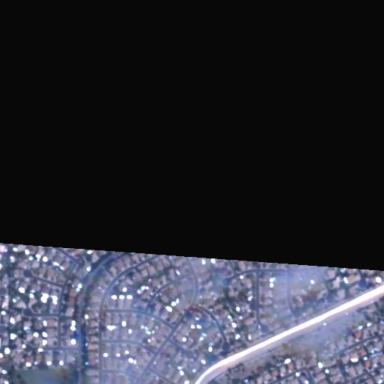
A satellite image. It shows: This residential area consists of single-family homes.